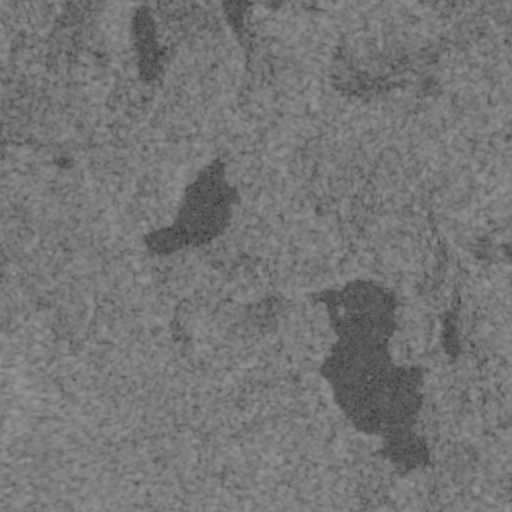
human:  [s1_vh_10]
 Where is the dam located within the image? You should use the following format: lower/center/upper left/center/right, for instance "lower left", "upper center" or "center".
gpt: The dam is located in the lower right of the image.
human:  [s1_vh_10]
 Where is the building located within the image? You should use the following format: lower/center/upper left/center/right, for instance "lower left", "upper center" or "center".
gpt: The building is located in the center right of the image.
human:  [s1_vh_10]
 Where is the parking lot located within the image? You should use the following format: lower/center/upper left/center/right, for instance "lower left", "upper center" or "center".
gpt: There is no parking lot in the image.

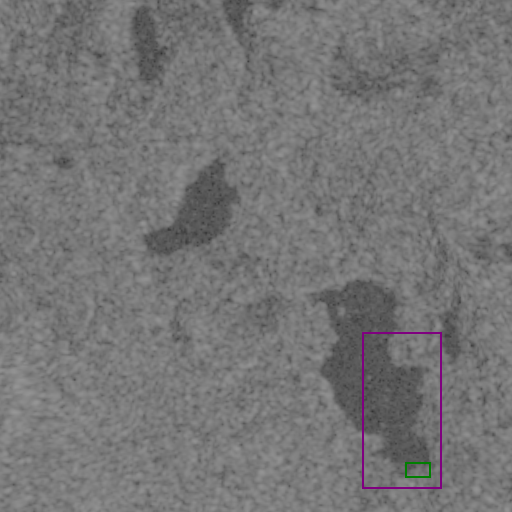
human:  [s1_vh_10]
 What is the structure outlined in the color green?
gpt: The structure outlined in green is a dam.
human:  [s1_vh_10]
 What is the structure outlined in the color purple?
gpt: The structure outlined in purple is a park.
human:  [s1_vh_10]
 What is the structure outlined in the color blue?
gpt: There is no blue outline.